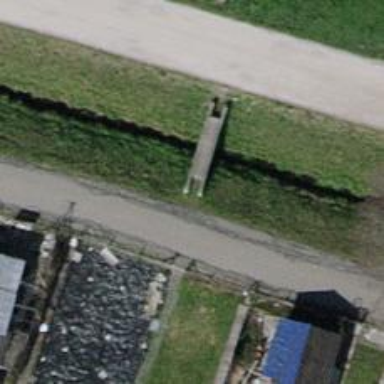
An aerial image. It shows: Compacted footway.